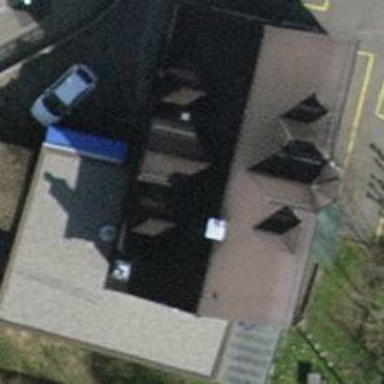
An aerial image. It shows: Bakery located in building.